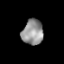
Tissue: lung
Cell type: Epithelial cells
Senescence score: 0.1868
Nuclear area (px): 526
Mean DAPI intensity: 146.823